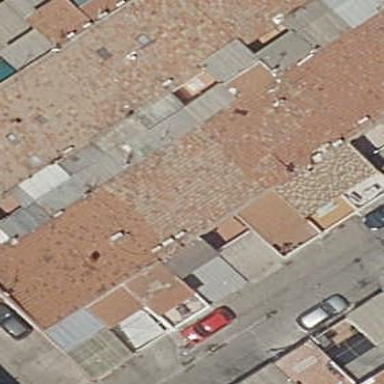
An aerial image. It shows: Terrace building.